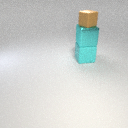
large cyan metal cube above large cyan rubber cube